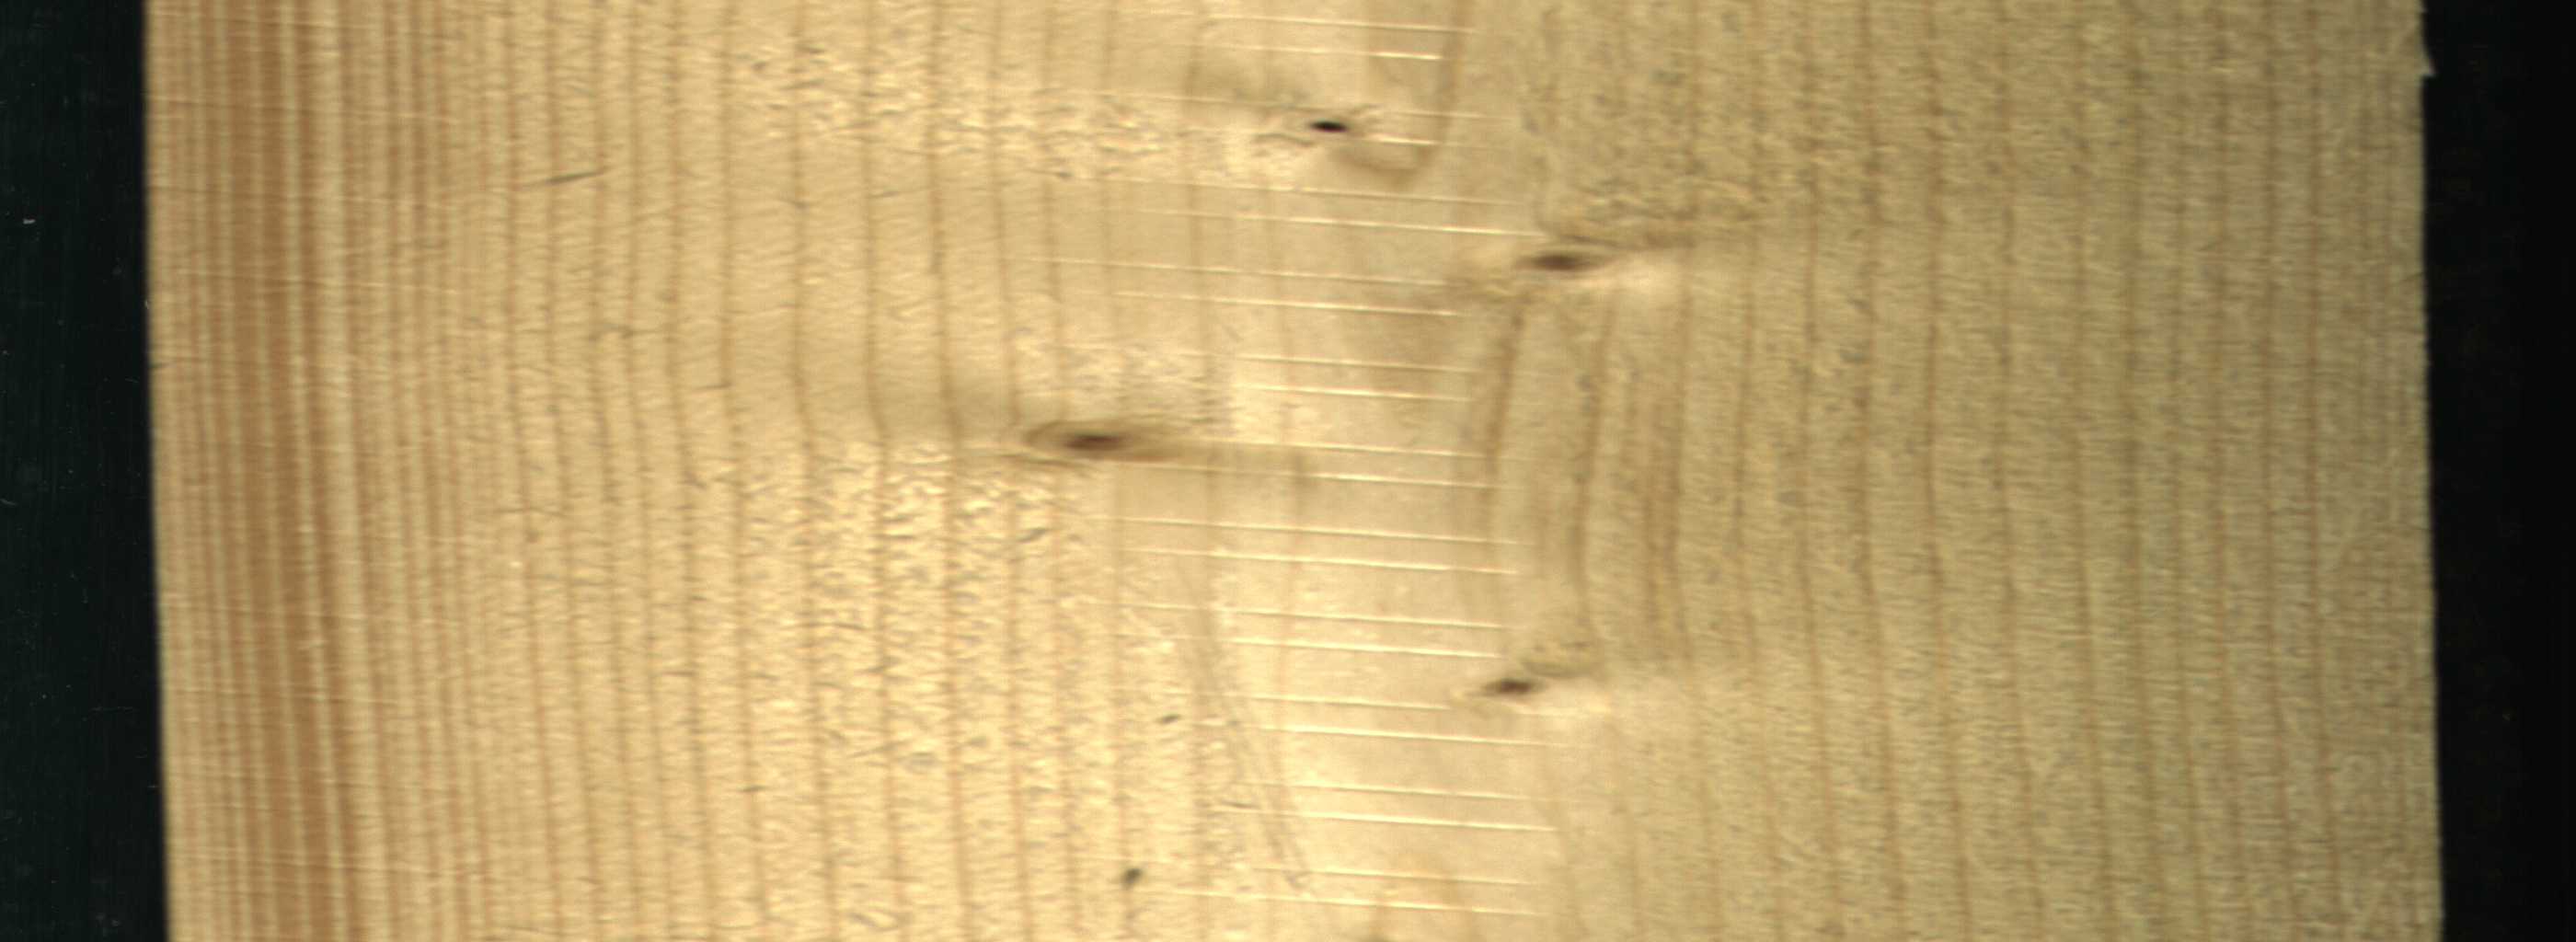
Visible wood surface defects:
Dead_Knot
Live_Knot
Live_Knot
Live_Knot